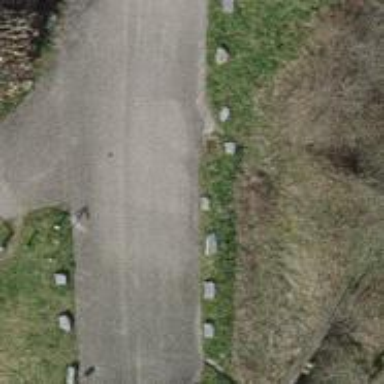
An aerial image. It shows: Block barrier.